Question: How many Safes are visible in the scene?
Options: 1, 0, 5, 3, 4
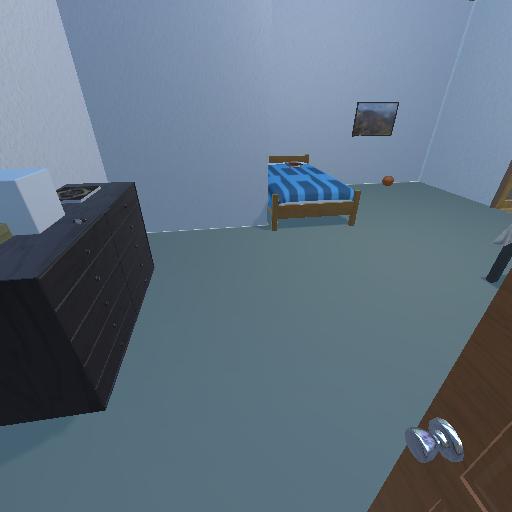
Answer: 1